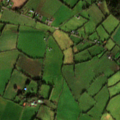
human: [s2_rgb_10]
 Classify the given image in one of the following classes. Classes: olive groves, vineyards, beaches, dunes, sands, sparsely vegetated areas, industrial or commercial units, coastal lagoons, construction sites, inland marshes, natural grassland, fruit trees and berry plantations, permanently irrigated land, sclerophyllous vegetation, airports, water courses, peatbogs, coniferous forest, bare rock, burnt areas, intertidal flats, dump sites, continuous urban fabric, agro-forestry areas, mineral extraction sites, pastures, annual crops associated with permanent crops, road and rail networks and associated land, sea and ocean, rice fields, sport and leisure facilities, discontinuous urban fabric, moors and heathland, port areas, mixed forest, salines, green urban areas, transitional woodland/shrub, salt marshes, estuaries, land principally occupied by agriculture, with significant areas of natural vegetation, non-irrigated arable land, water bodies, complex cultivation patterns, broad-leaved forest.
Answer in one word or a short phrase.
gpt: non-irrigated arable land, pastures